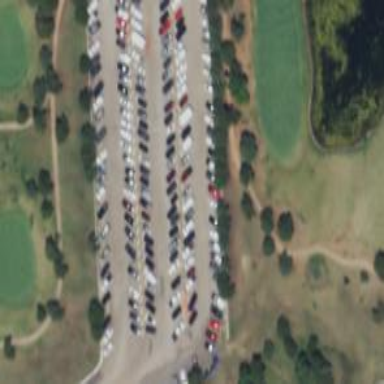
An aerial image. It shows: Parking area.